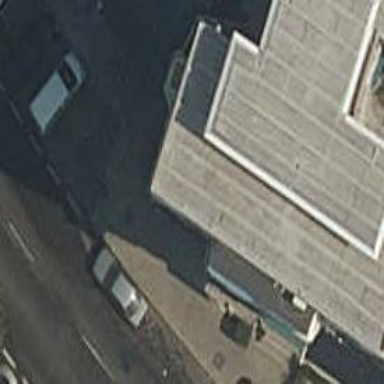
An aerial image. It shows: Restaurant.